Aerial crown-view tile of a tropical tree (Barro Colorado Island, Panama), acquired 20250512:
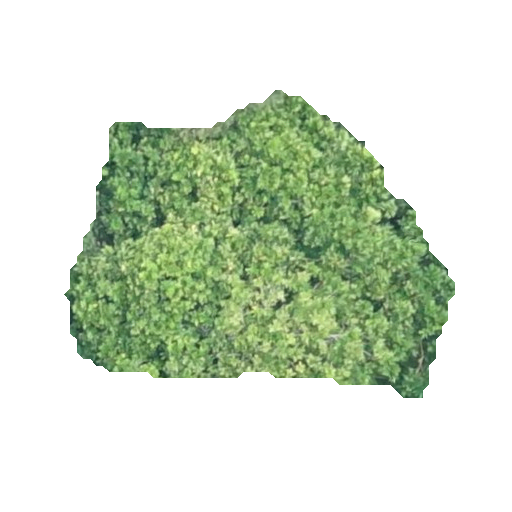
Species: Anacardium excelsum
GBIF accepted scientific name: Anacardium excelsum
Crown area: 123.892 m²